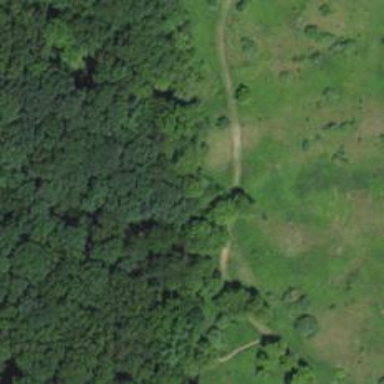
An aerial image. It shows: Natural path.